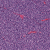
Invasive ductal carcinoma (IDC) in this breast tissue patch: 1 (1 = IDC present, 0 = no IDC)